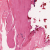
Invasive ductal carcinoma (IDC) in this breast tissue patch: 0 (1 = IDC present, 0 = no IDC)